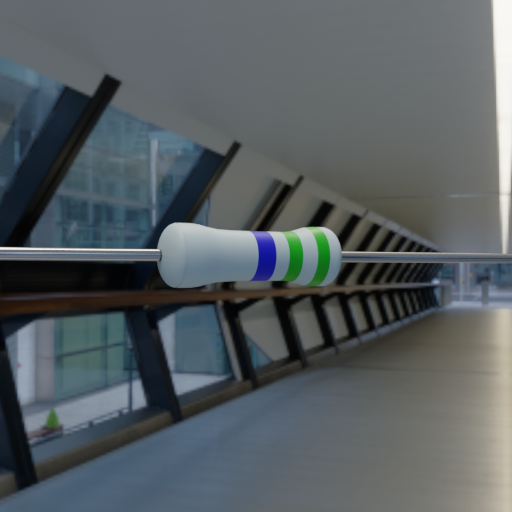
Resistor colour bands (in order): blue, green, green